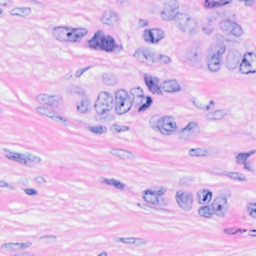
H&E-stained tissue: Breast